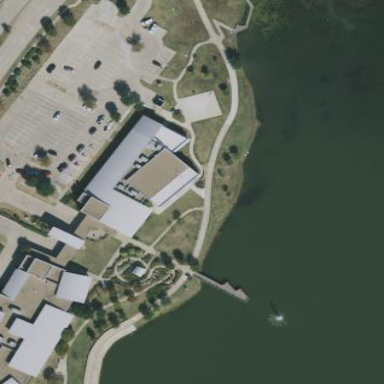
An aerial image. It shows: Civic building that serves as community center.